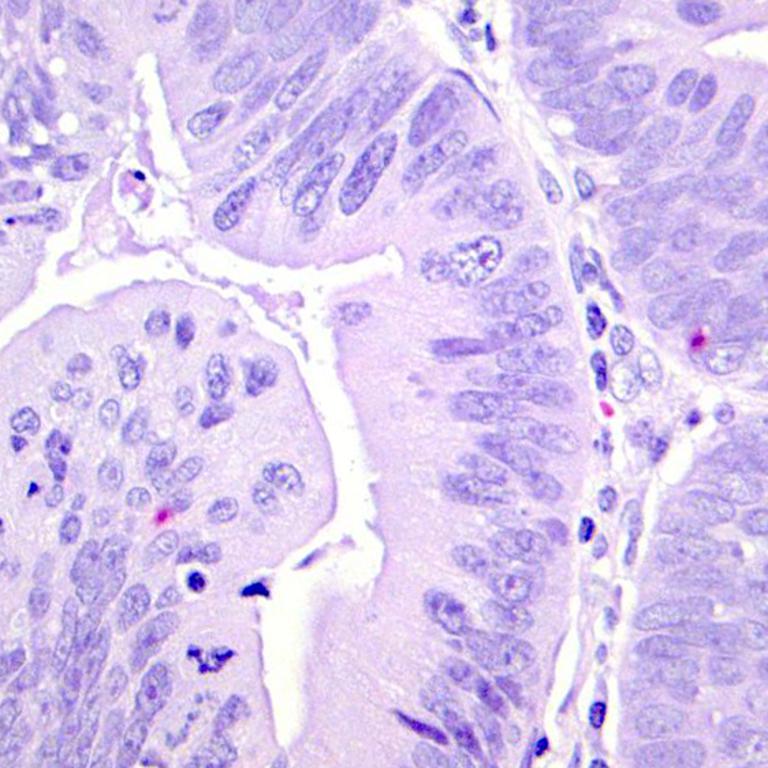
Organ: colon
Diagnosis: adenocarcinomas